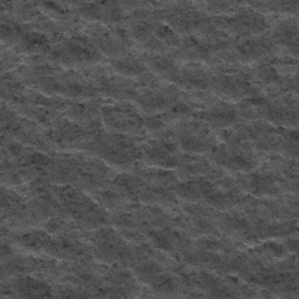
Label: frost